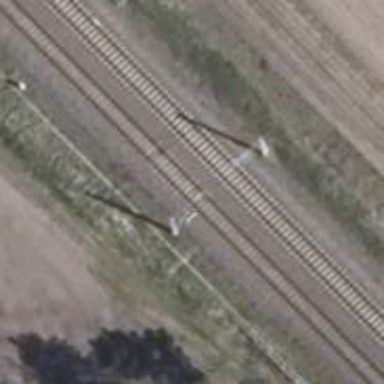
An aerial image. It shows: Milestone along the railway with catenary mast.